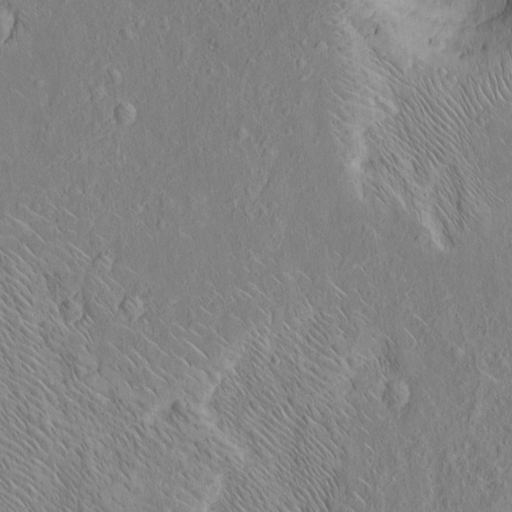
Objects detected: cone